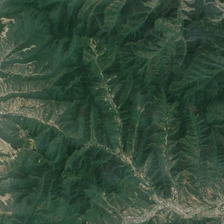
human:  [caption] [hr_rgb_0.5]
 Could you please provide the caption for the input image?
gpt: it is a piece of green mountain .

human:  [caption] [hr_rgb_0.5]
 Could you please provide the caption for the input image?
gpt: it is a piece of green mountain .

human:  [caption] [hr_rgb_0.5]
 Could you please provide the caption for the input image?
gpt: it is a piece of green mountain .

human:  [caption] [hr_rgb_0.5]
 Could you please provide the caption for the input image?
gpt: it is a piece of green mountain .

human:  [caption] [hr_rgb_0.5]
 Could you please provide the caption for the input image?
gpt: it is a piece of green mountain .